Field crop: maize
Growth stage: 2
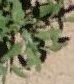
Species: atriplex